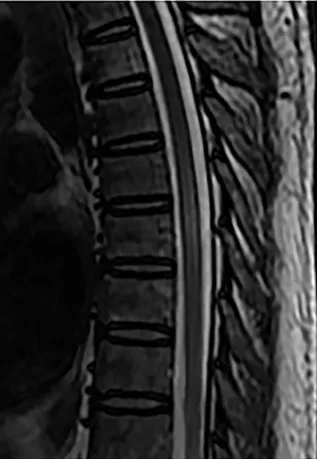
Spinal MRI performed 1 month after penicillin therapy. Sagittal T2-weighted image.
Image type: radiology (mri)